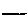
Label: line